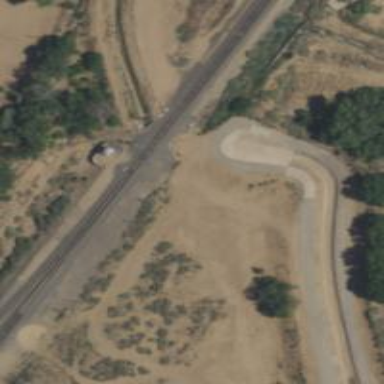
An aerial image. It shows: Culvert tunnel crossing over canal.